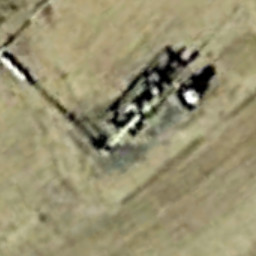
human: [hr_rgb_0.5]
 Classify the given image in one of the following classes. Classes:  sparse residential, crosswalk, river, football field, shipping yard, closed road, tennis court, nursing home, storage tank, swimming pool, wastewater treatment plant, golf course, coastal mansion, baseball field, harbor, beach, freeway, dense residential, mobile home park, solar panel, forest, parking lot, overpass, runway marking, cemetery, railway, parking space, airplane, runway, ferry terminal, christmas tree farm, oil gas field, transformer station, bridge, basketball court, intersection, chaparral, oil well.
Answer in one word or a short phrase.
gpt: oil well